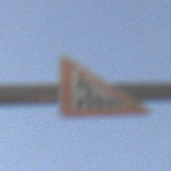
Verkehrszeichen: FussgaengerueberwegLinks
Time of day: Midday
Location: Outdoor (RoadRail)
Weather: PartlyCloudy
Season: NotSpecified
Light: Natural